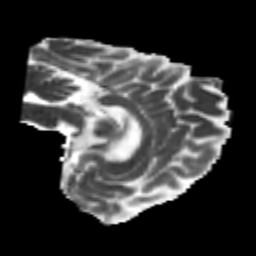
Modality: MD
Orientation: sagittal
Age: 21
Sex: male
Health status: healthy
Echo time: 0.074 s